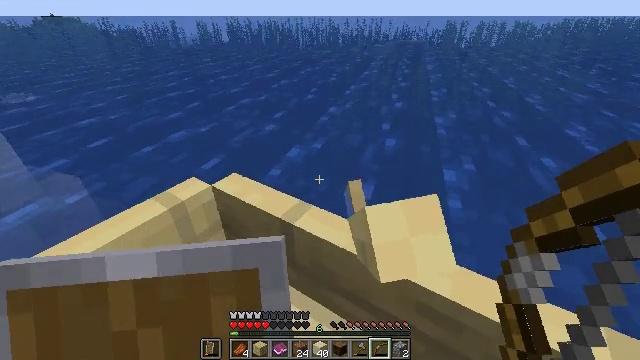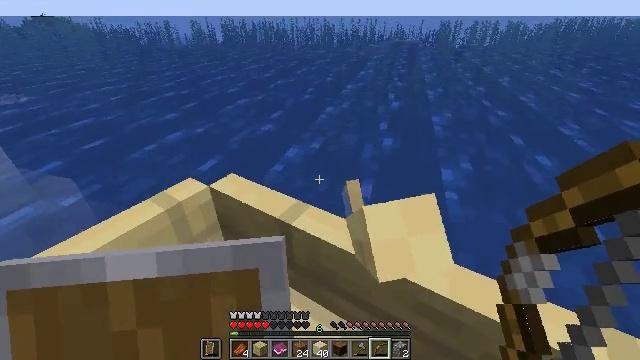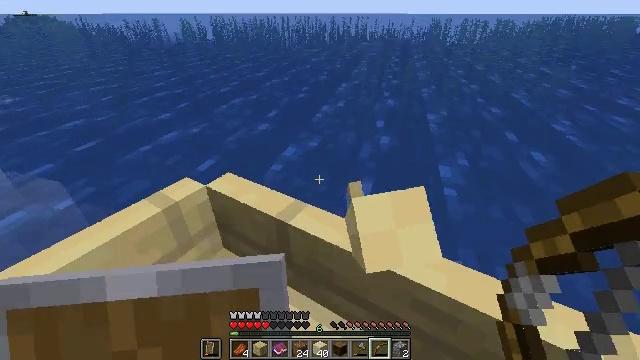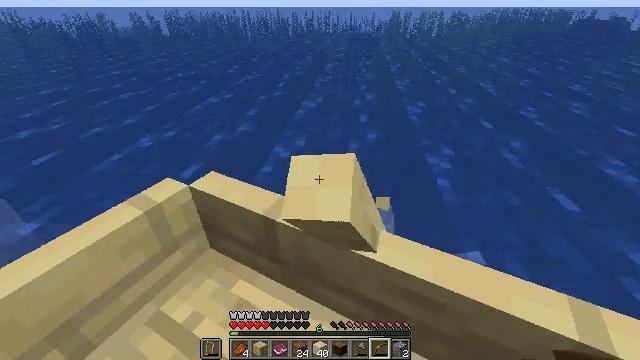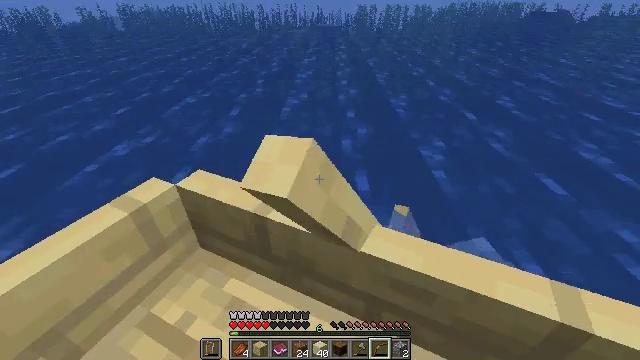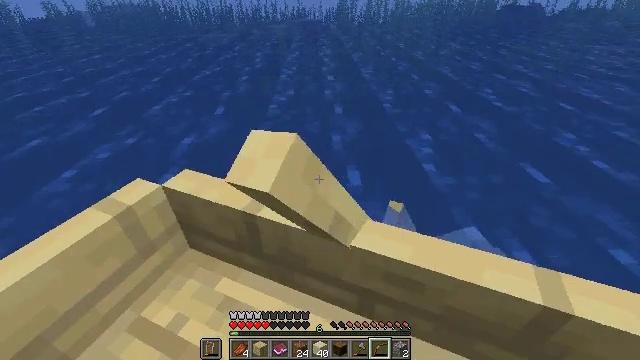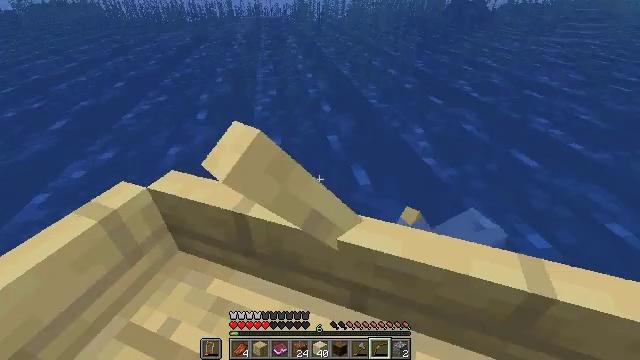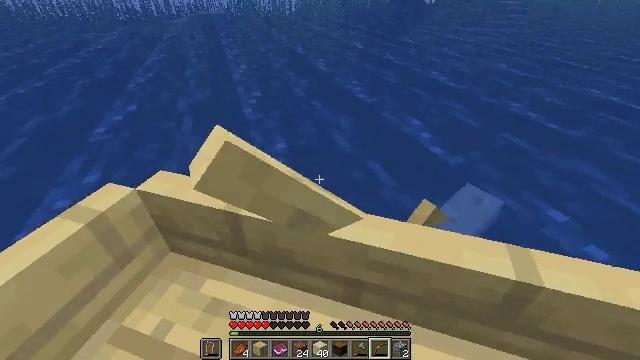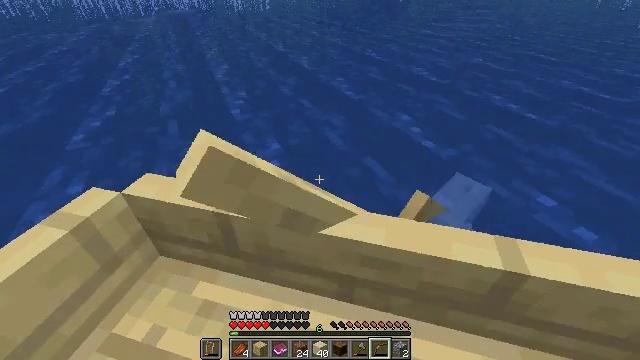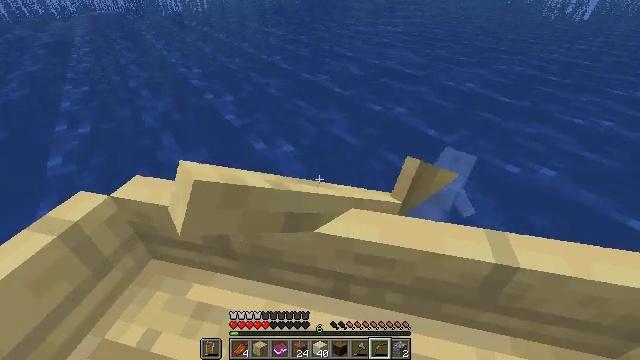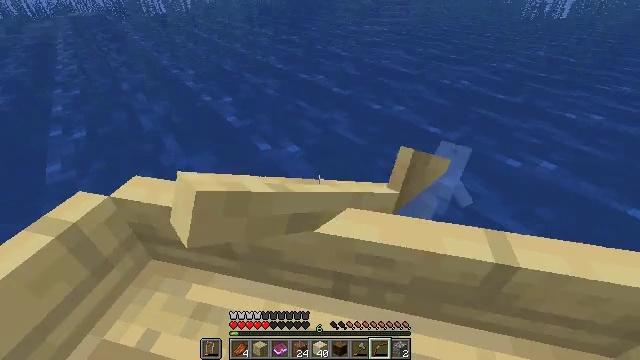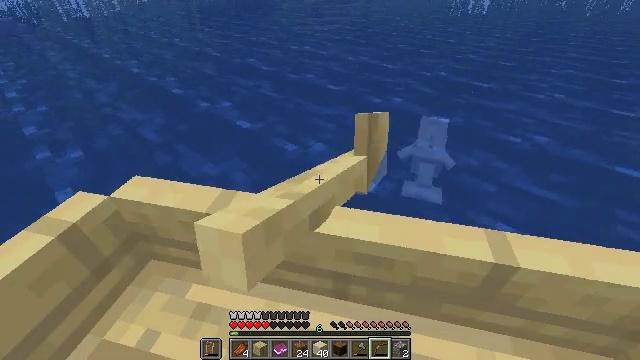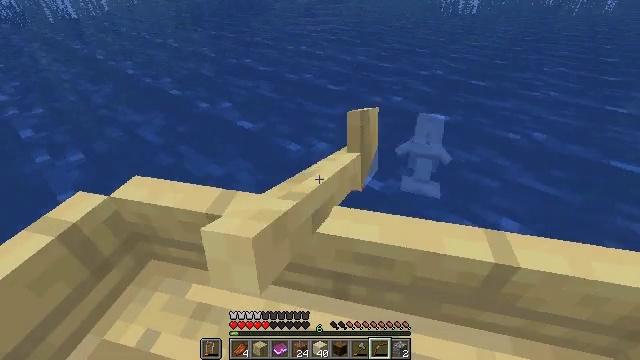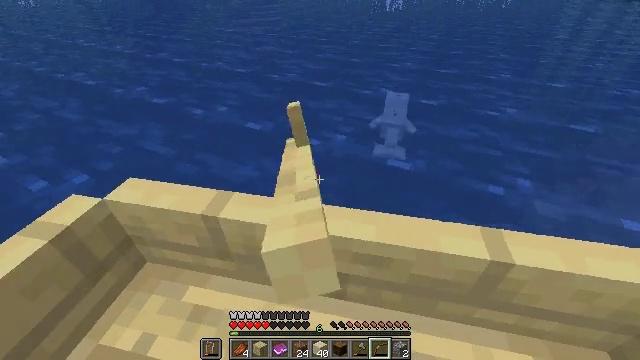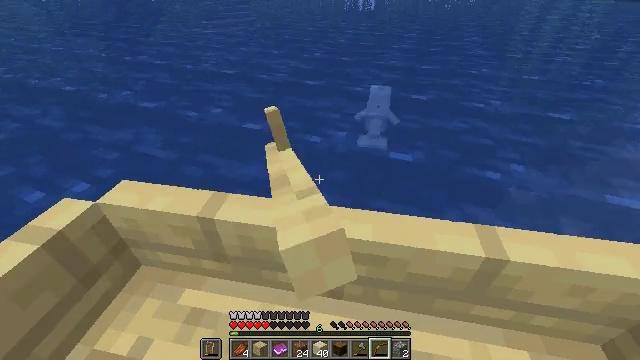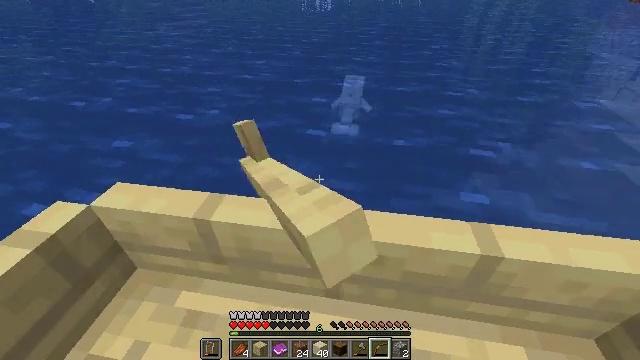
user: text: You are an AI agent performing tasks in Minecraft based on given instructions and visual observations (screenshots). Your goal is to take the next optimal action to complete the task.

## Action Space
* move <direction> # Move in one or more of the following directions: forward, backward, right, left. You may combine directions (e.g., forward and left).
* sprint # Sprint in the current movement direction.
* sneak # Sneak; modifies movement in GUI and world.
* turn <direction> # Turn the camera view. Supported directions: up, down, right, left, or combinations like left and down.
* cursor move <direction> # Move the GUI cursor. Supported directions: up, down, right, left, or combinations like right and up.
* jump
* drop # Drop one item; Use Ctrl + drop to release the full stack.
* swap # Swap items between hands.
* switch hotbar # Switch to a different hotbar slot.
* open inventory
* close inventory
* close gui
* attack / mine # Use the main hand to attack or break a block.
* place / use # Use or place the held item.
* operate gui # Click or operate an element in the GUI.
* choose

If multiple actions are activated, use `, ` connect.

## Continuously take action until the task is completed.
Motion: motion action
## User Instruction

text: Break packed ice to add to inventory.
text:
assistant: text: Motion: move forward and move right
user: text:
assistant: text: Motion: move forward and move right
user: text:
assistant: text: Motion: move forward and move right, turn right and down
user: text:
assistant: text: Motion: move forward and move right, turn right and down
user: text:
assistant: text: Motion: move forward and move right, turn right
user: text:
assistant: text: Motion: move forward and move right, turn right
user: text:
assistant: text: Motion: move forward and move right, turn right
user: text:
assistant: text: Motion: move forward and move right, turn right
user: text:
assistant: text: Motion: move forward and move right, turn right
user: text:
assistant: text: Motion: move forward and move right
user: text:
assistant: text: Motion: move forward and move right
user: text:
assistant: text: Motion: move forward and move right
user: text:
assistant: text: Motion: move forward and move right, turn right
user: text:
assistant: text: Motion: move forward and move right, turn right
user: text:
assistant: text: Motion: move forward and move right, turn right
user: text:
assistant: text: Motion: move forward and move right
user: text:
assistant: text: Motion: move forward and move right
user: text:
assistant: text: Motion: move forward and move right
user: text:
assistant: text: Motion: move forward and move right
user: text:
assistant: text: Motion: move forward and move right
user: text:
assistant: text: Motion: move forward and move right
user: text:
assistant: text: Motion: move forward and move right
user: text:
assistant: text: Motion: move forward and move right, turn left and up
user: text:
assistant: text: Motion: move forward and move right, turn left and up
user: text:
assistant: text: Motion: move forward and move right, turn left and up
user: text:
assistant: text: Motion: move forward, turn left and up
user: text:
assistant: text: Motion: turn left
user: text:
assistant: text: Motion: turn left
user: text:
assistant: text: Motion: turn left and up
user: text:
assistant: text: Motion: turn left